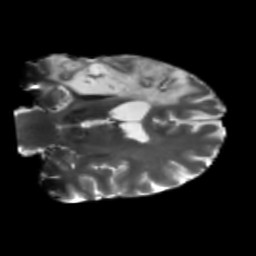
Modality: T2w
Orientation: coronal
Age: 49
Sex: male
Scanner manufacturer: siemens
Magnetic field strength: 3 T
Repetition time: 5.25 s
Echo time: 0.08 s